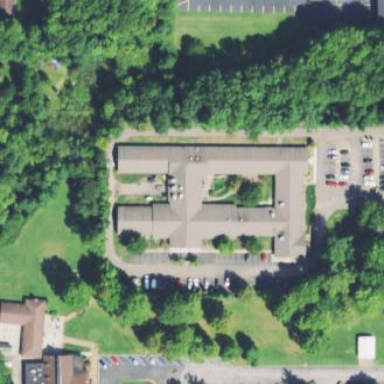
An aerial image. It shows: Nursing home building.